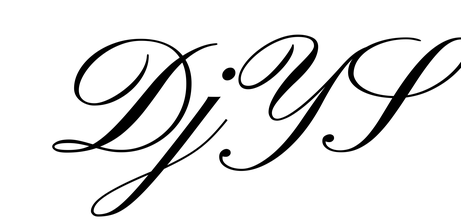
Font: PinyonScript-Regular